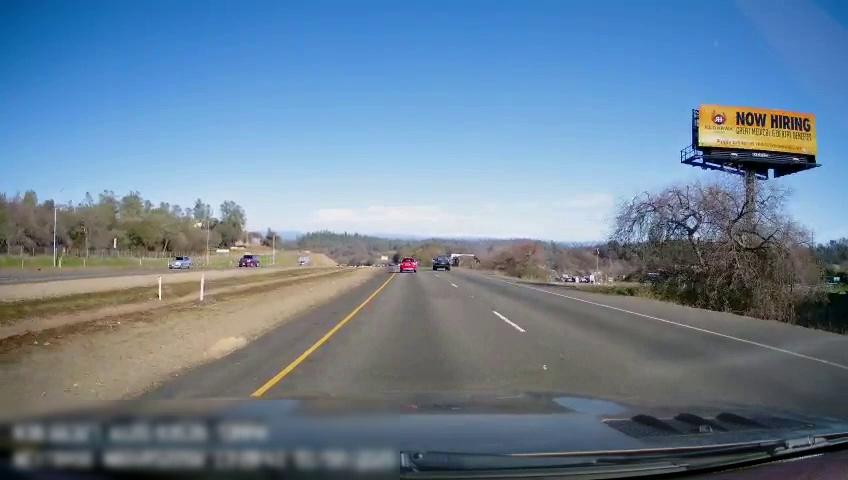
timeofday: Day
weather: Sunny
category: Drivable Space
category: Drivable Space
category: Vehicles | SUV
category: Vehicles | SUV
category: Vehicles | SUV
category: Vehicles | SUV
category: Lanes | Current Lane
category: Lanes | Current Lane
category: Lanes | Alternate Lane